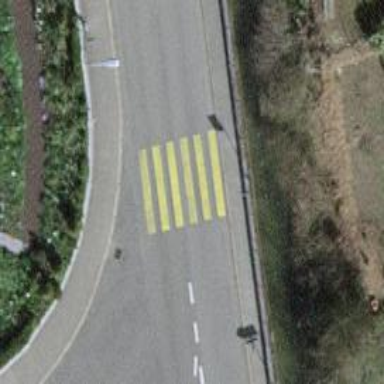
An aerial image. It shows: Uncontrolled zebra crossing with zebra markings.